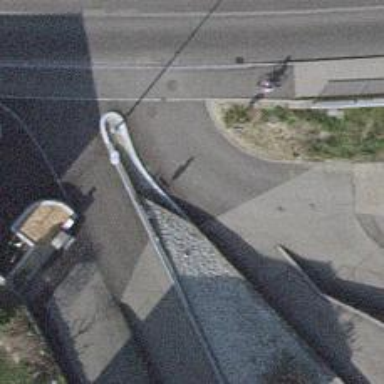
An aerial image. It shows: Retaining wall.